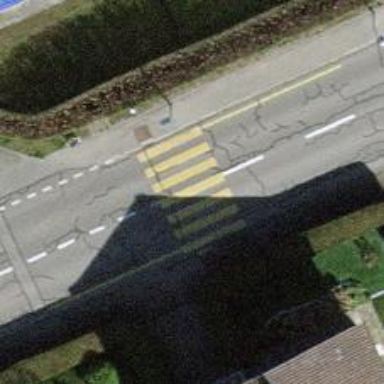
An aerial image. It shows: Marked crossing on asphalt footway.